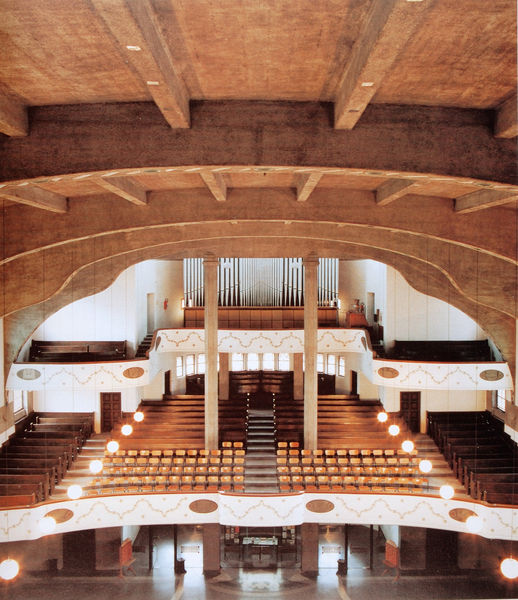
Titel: Garnisonkirche, Frauenstraße, Ulm (Innenraum)
Künstler: Theodor Fischer
Standort: Ulm
Institution: Garnisonkirche
Schlagwörter: weiß, sitzen, braun, fenster, geschwungen, glas, hell, holz, lampe, lampen, laterne, licht, lichter, marmor, paris, pfeiler, raum, stuhl, stühle, stützen, säule, säulen, tür, dach, rot, architektur, stein, innenraum, ebene, kirche, boden, interieur, decke, innen, konzert, oper, theater, balkon, schiff, wellen, sitze, bogen, türen, tribüne, moderne, modern, bank, empore, saal, treppe, treppen, gestühl, jugendstil, detail, dekor, balken, stufe, stufen, leuchten, galerie, halle, foto, fotografie, photographie, eingang, gang, stütze, balustrade, beton, hallo, holzdecke, altar, bänke, langhaus, neu, tribühne, photo, mittelgang, kirchenbänke, orgel, bestuhlung, kanzel, kirchenraum, chor, museum, glastür, sitzbank, pfeifen, querschnitt, natürlich, gebälk, gewölbt, konzertsaal, emporen, sitzbänke, sitzreihen, orgelpfeifen, medaillons, synagoge, mülleimer, auditorium, hörsaal, orgelempore, banke, konzerthaus, oberlichter, orfel, orgelansicht, orgenpfeifen, seitengang, sitez, stuhlreigen, stürze, tür eingang, lyon, chorgang, rudolph steiner